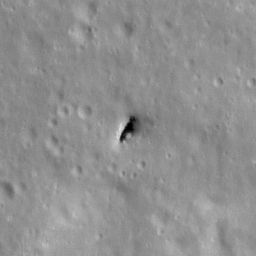
Pit: Stevinus 19
Host crater: Stevinus
Host type: impact_melt
Lunar coordinates: latitude -32.934, longitude 53.798